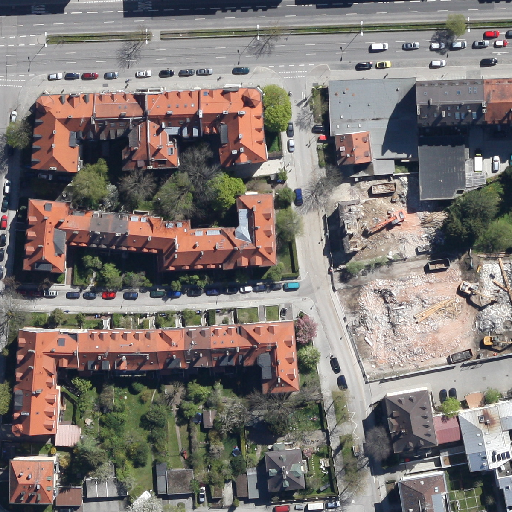
Referring expression: sidewalk